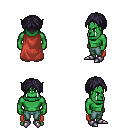
a pixel art fantasy rpg character, male body template, orc, green skin, maroon cape, teal pants, raven parted hairstyle, metal boots, four views (front, back, left, right), 2x2 character sprite sheet, small pixel art, hard edges, no anti-aliasing